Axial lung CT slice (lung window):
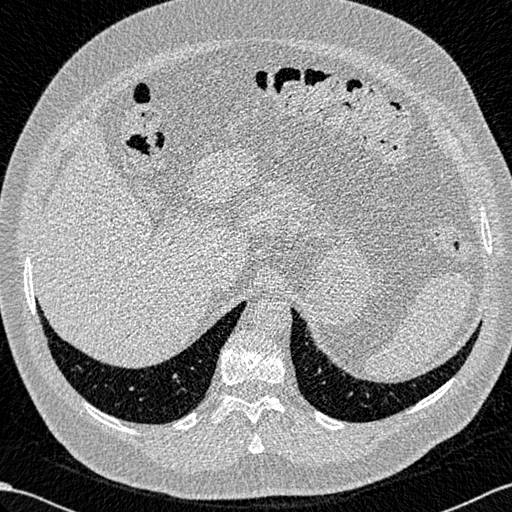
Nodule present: no